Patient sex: M
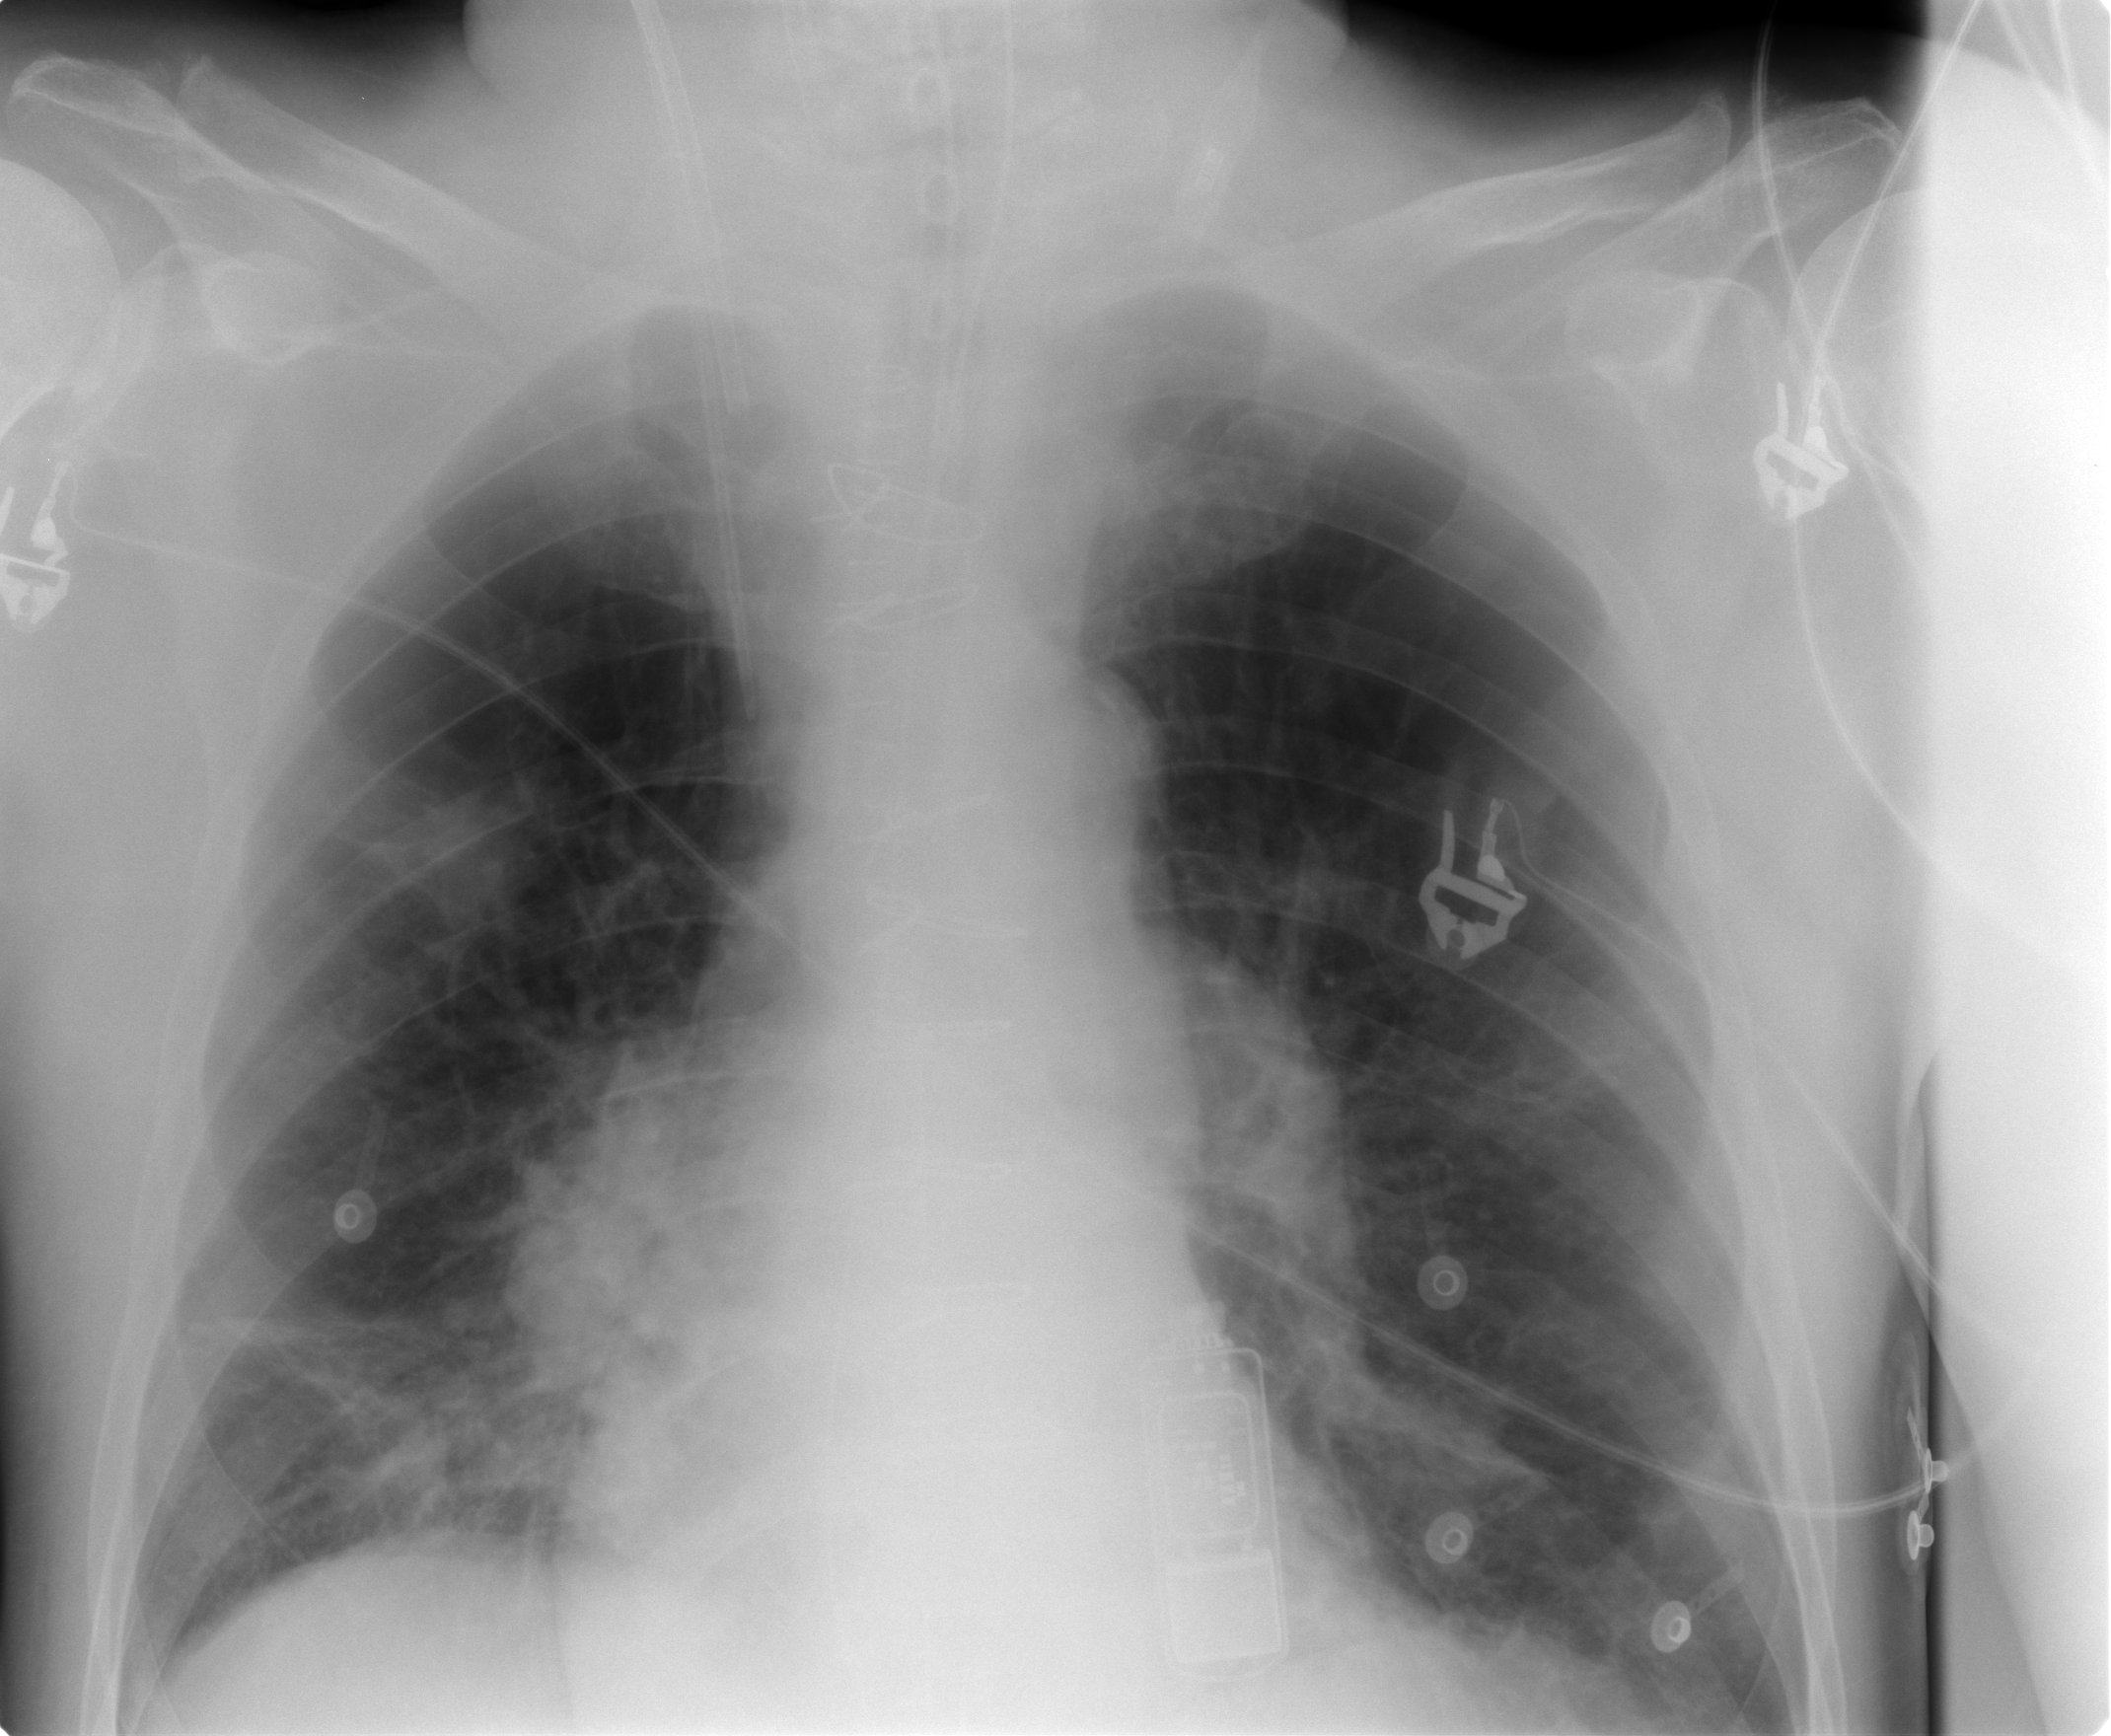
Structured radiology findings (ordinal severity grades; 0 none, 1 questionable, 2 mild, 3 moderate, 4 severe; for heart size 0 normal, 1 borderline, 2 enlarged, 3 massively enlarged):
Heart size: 1
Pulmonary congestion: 2
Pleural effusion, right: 1
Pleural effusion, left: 1
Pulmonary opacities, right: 0
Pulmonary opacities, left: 0
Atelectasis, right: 2
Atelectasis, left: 2